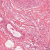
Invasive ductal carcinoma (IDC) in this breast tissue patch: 0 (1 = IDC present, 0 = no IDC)